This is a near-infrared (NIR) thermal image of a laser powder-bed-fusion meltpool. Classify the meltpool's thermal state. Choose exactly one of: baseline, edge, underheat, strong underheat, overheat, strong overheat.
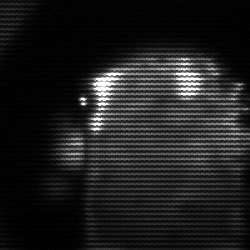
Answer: baseline